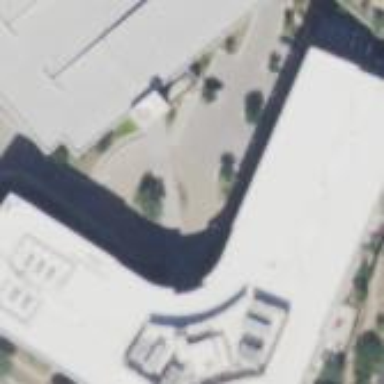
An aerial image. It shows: Office building.